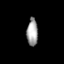
Tissue: skin
Cell type: Epithelial cells
Senescence score: 0.8233
Nuclear area (px): 298
Mean DAPI intensity: 160.651